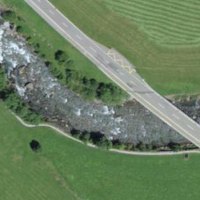
EUNIS habitat code: 24
Species observed at this site:
Asplenium ruta-muraria